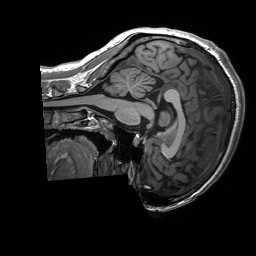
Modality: T1w
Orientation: sagittal
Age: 22
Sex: female
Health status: healthy
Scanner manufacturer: siemens
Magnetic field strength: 3 T
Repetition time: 2.53 s
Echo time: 0.00227 s